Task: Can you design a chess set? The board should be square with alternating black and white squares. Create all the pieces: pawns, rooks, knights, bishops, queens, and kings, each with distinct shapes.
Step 2979:
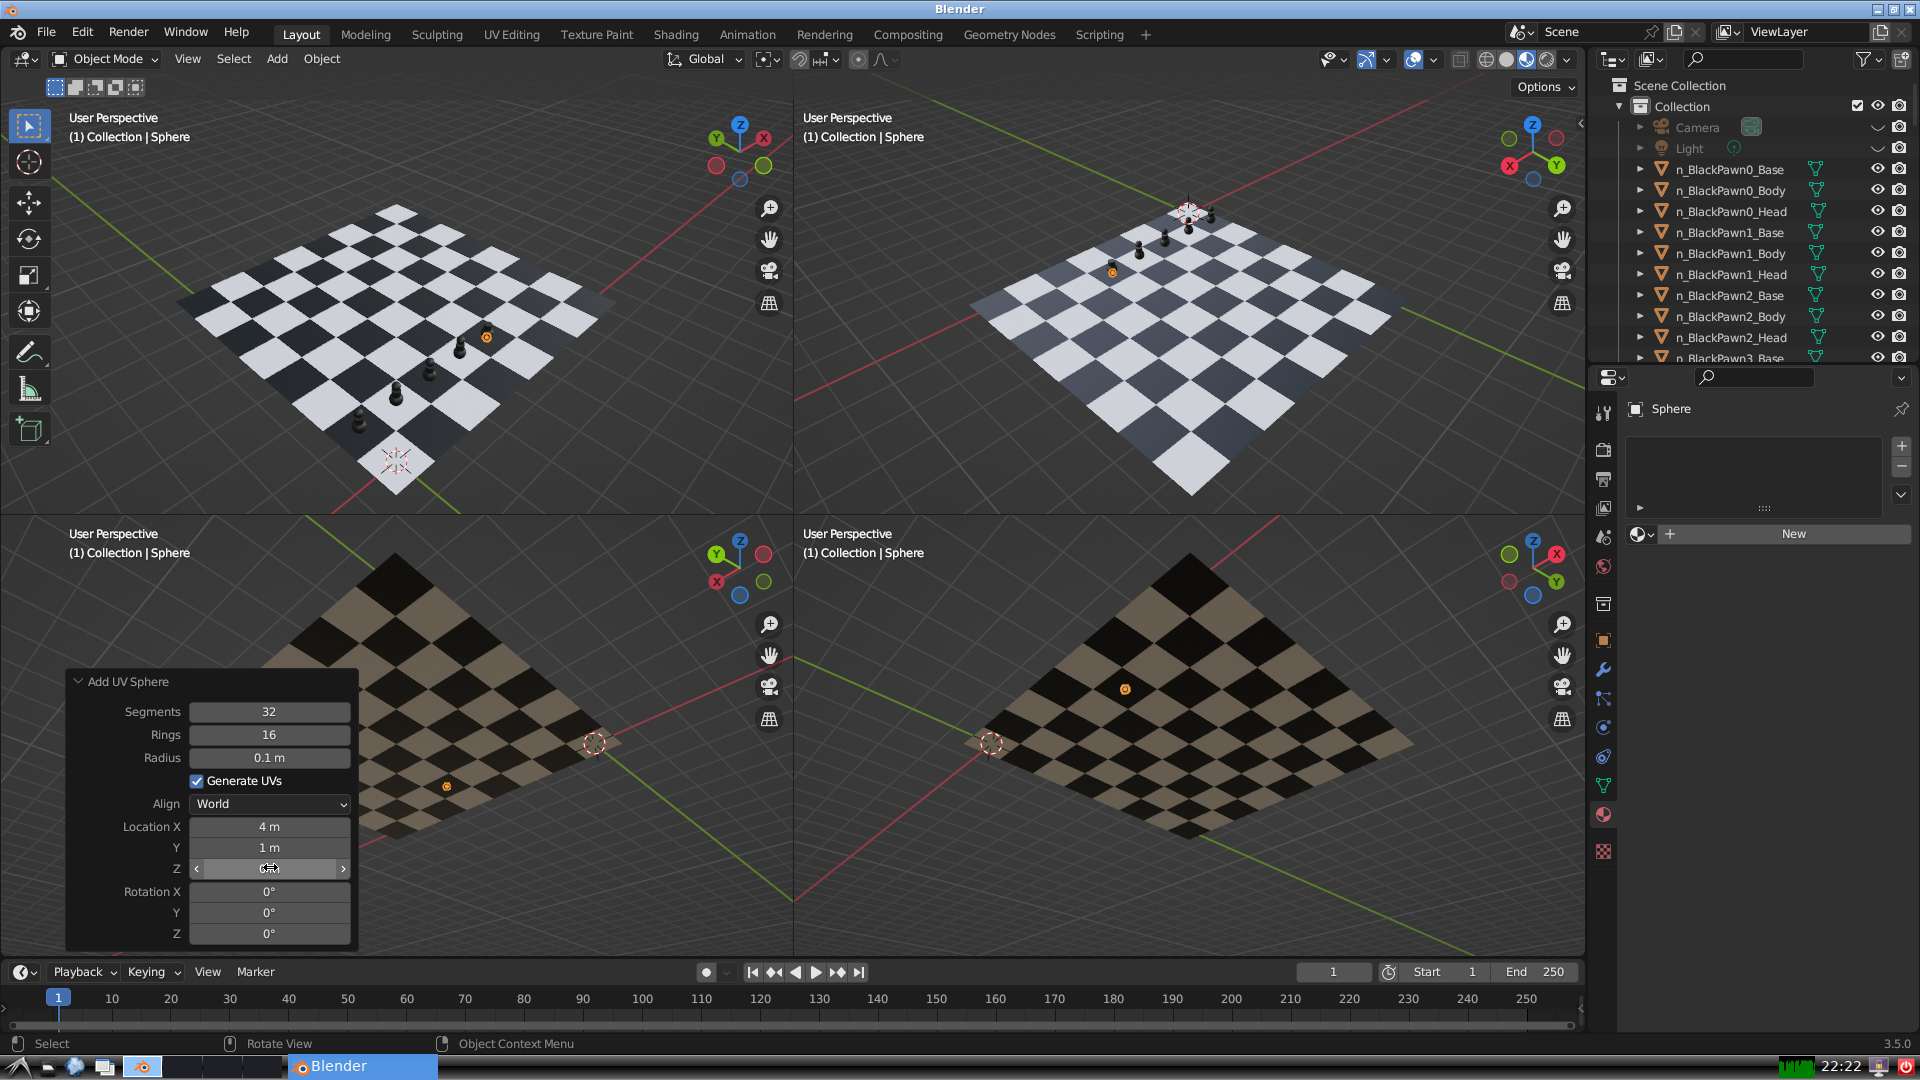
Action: click: no